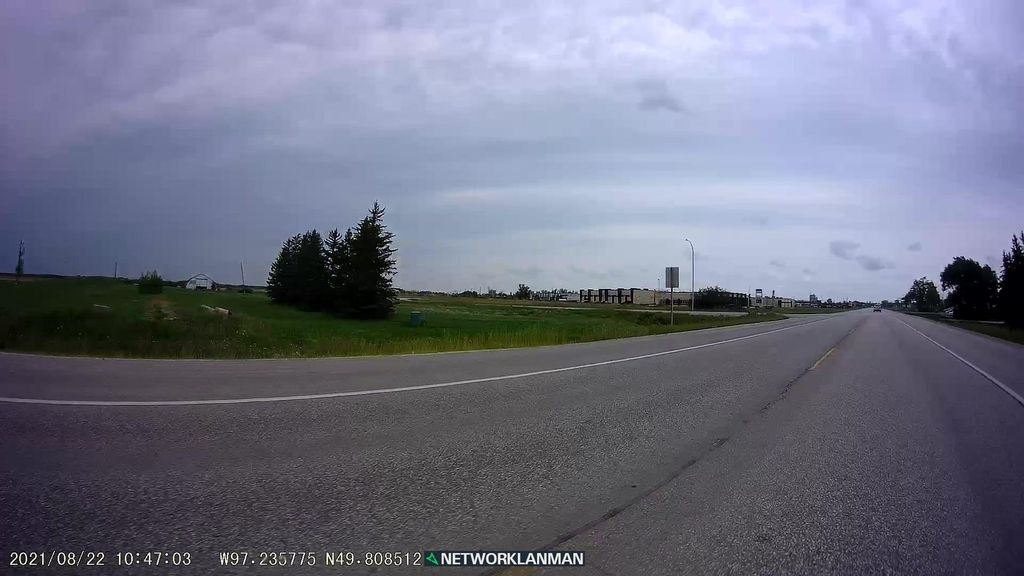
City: winnipeg